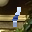
Label: 1